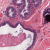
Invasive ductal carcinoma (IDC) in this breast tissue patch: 0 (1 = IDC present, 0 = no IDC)